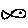
Label: fish